Question: I am working on an android program that is in Turkish. When I am compiling, emulator cannot encode the Turkish letters.
For example, on the menu, "Liman Giris Cikis Bilgisi" should be written. However there are irrelevant characters in place of the "s", "c", "i" letters :

I am working in Windows 7. There was no problem on Ubuntu.
What can be the problem and how could it be solved ?
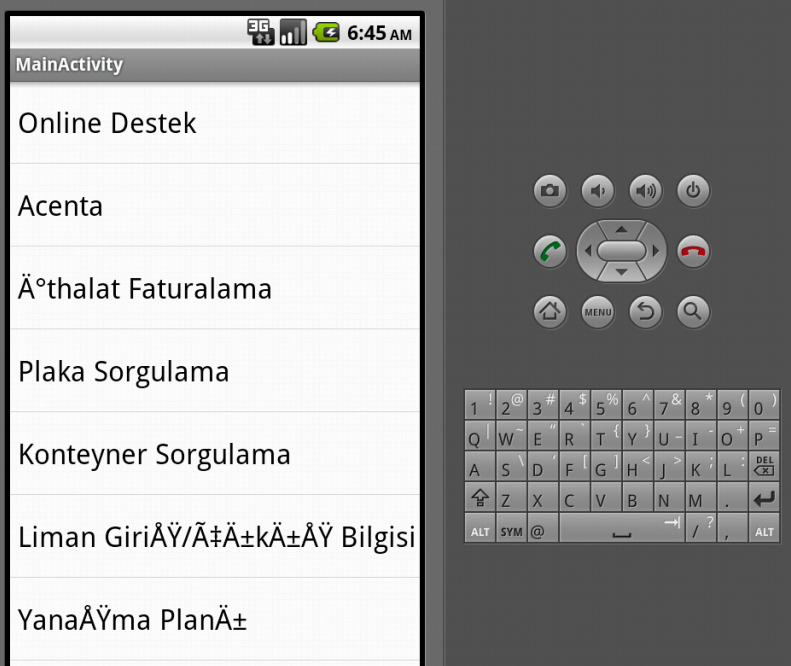
Answer: Two solutions to change the language of the emulator:
Open 'Menu -> Settings -> Language & Keyboard -> Select Locale -> set any locale here'
or programmatically as the following:
'''
Locale locale = null;
Configuration config=null;
config = getBaseContext().getResources().getConfiguration();
locale = new Locale("tr");
Locale.setDefault(locale);
config.locale = locale;
'''